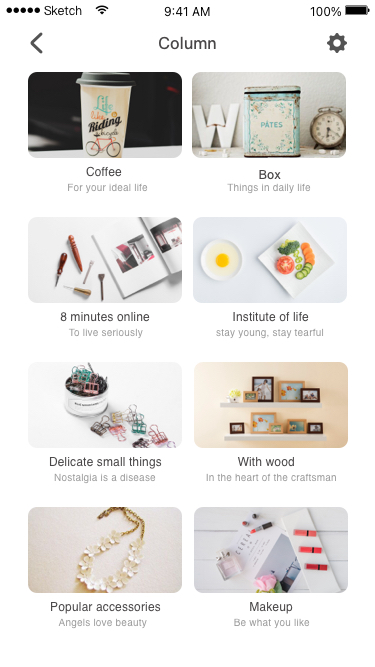
Text in this UI design:
100%
9:41 AM
Sketch
Column
Coffee
 For your ideal life
Institute of life
stay young, stay tearful
8 minutes online
To live seriously
Delicate small things
Nostalgia is a disease
Makeup
Be what you like
Popular accessories
Angels love beauty
With wood
In the heart of the craftsman
Box
Things in daily life